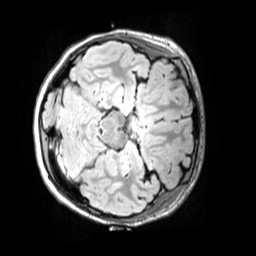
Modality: FLAIR
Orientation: axial
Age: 11
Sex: female
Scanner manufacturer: siemens
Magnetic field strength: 3 T
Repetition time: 5 s
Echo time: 0.388 s